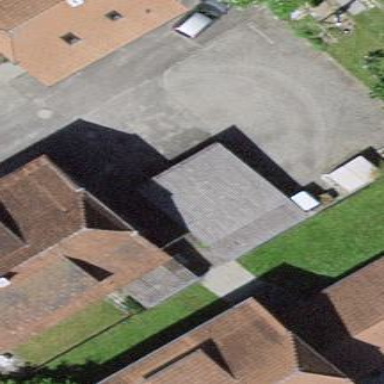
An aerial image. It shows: Garage building.